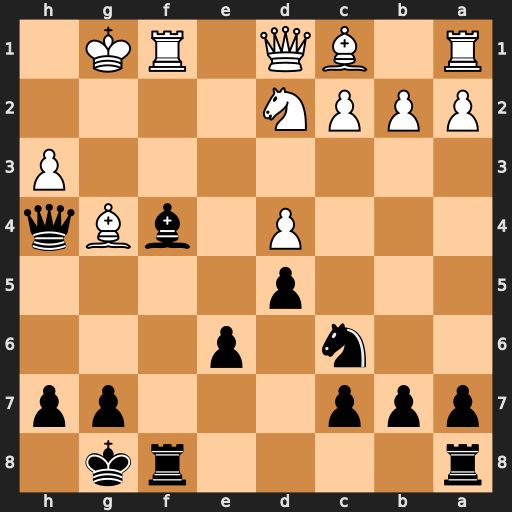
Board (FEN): r4rk1/ppp3pp/2n1p3/3p4/3P1bBq/7P/PPPN4/R1BQ1RK1
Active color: b
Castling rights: -
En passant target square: -
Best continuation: Qg3+ Kh1 Qh2#